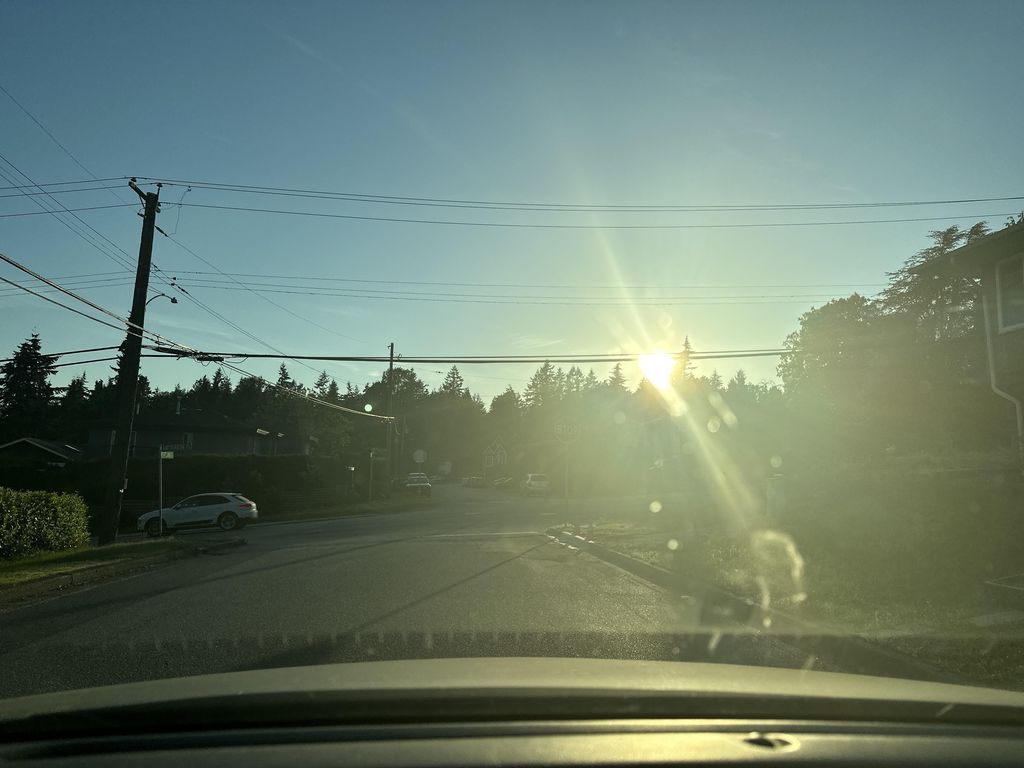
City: vancouver